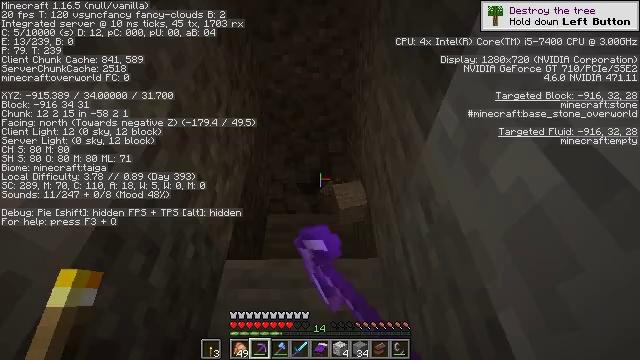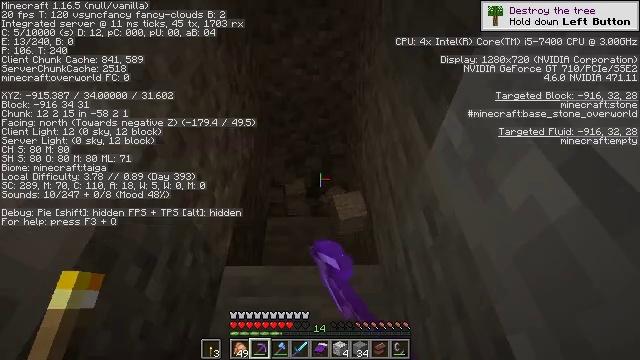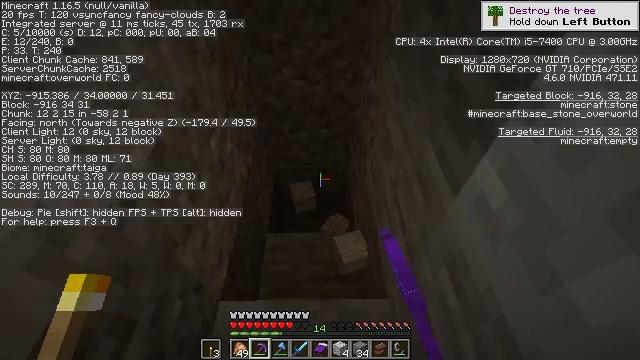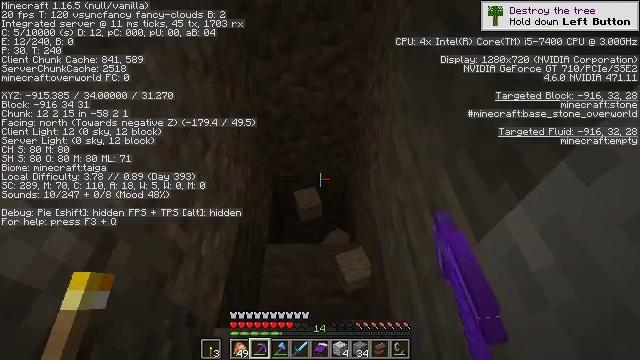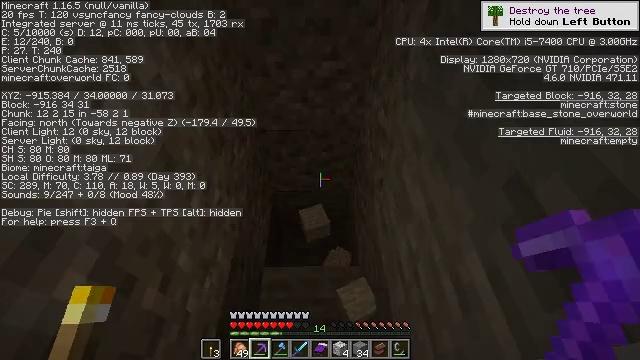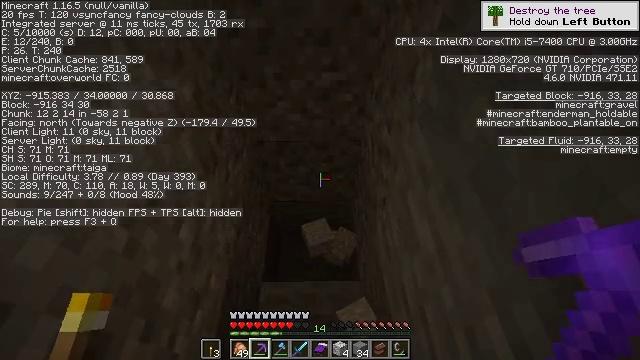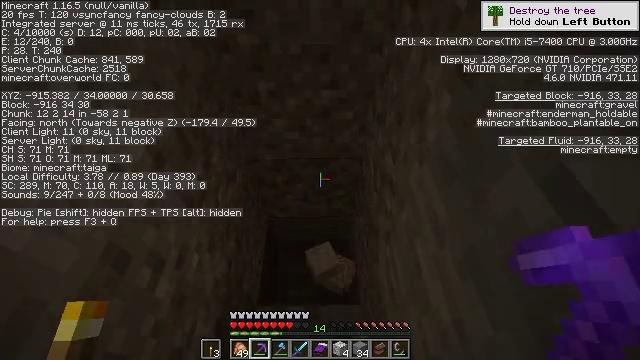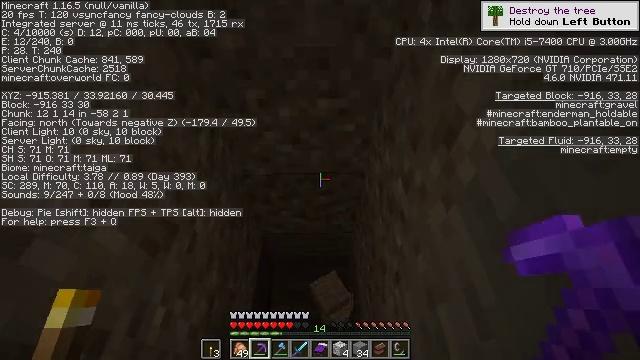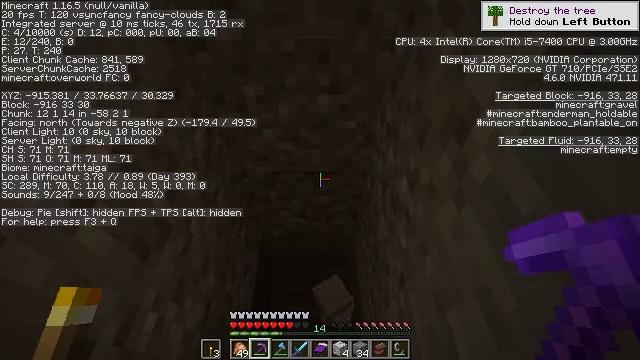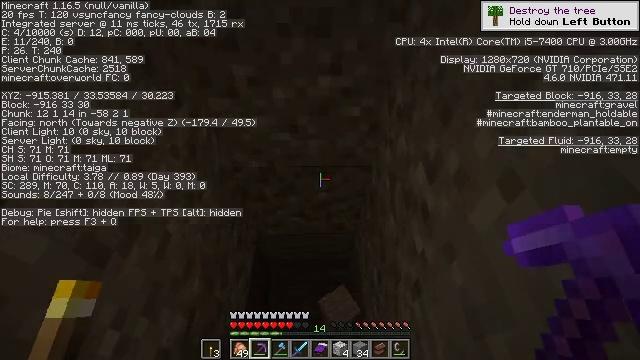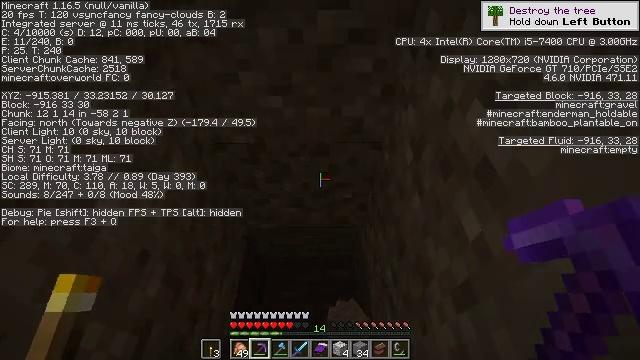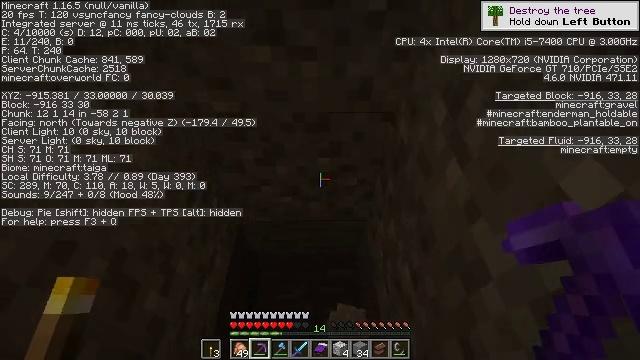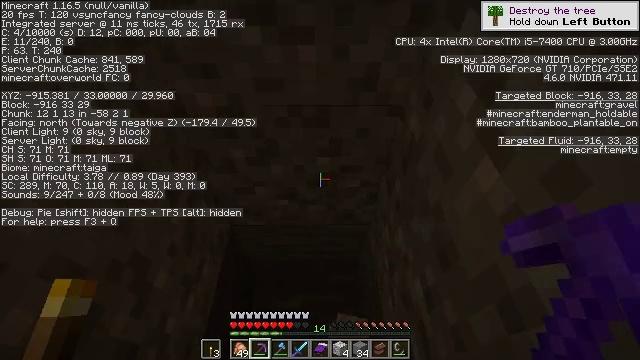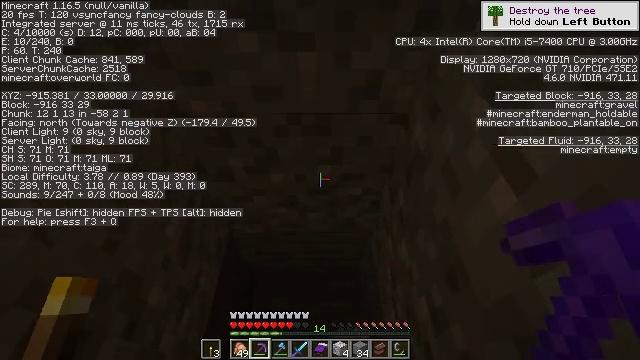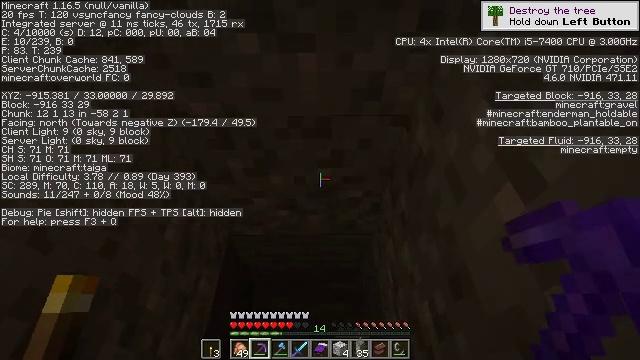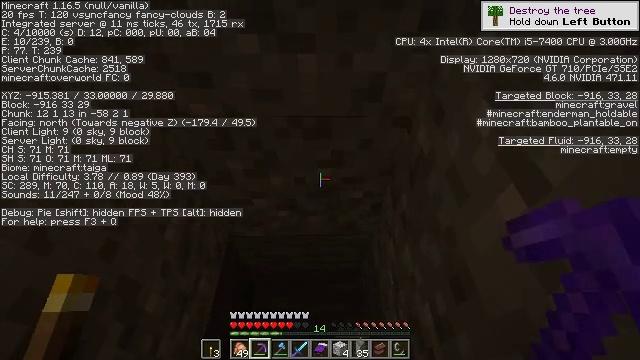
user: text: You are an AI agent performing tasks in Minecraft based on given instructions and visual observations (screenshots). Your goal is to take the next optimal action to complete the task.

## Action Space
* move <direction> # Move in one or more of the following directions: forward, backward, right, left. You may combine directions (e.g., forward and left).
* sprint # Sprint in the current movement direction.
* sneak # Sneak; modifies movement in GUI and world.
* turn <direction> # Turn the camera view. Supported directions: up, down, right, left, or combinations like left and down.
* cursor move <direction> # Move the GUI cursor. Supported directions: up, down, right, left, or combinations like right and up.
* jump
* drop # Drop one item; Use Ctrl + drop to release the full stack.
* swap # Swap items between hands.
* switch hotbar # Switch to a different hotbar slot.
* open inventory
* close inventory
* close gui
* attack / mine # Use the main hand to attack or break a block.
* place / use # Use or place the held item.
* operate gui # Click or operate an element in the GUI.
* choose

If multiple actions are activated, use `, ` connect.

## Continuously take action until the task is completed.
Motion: motion action
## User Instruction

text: Gather gravel by digging.
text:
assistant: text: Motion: move forward
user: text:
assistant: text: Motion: move forward
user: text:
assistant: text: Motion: move forward
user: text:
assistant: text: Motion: move forward
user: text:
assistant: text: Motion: move forward
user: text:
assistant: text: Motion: move forward
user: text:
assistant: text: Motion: move forward
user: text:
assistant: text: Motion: no_op
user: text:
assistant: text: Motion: no_op
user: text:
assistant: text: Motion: no_op
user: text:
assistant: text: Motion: no_op
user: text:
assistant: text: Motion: no_op
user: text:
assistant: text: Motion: no_op
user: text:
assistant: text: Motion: no_op
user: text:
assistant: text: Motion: no_op
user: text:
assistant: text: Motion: move back
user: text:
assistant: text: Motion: move back
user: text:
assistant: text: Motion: move back, turn up
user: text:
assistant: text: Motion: turn up
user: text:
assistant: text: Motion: turn up
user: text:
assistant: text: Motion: turn up
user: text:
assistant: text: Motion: turn up
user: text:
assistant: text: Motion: turn up, attack / mine
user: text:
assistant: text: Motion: attack / mine
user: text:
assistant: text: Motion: attack / mine
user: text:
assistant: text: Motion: attack / mine
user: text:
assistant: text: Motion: attack / mine
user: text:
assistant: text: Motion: attack / mine
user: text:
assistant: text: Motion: attack / mine
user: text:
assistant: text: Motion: attack / mine